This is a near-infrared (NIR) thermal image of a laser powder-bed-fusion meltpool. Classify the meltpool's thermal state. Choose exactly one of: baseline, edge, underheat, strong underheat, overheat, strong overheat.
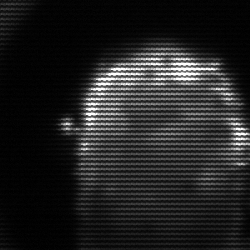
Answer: baseline